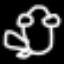
Label: frog